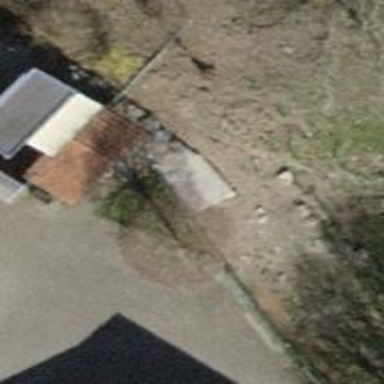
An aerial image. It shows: Garage building.